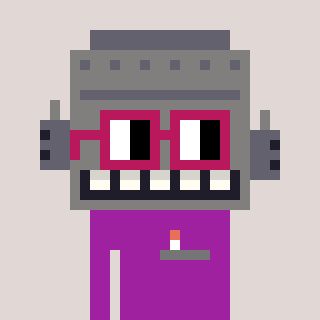
a pixel art character with square dark red glasses, a robot-shaped head and a magenta-colored body on a warm background